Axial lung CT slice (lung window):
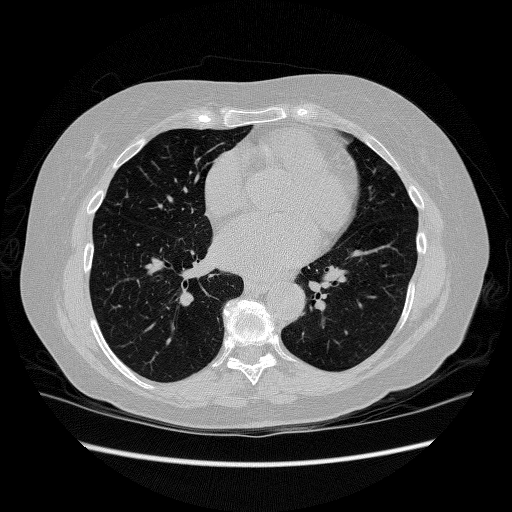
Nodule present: no